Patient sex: M
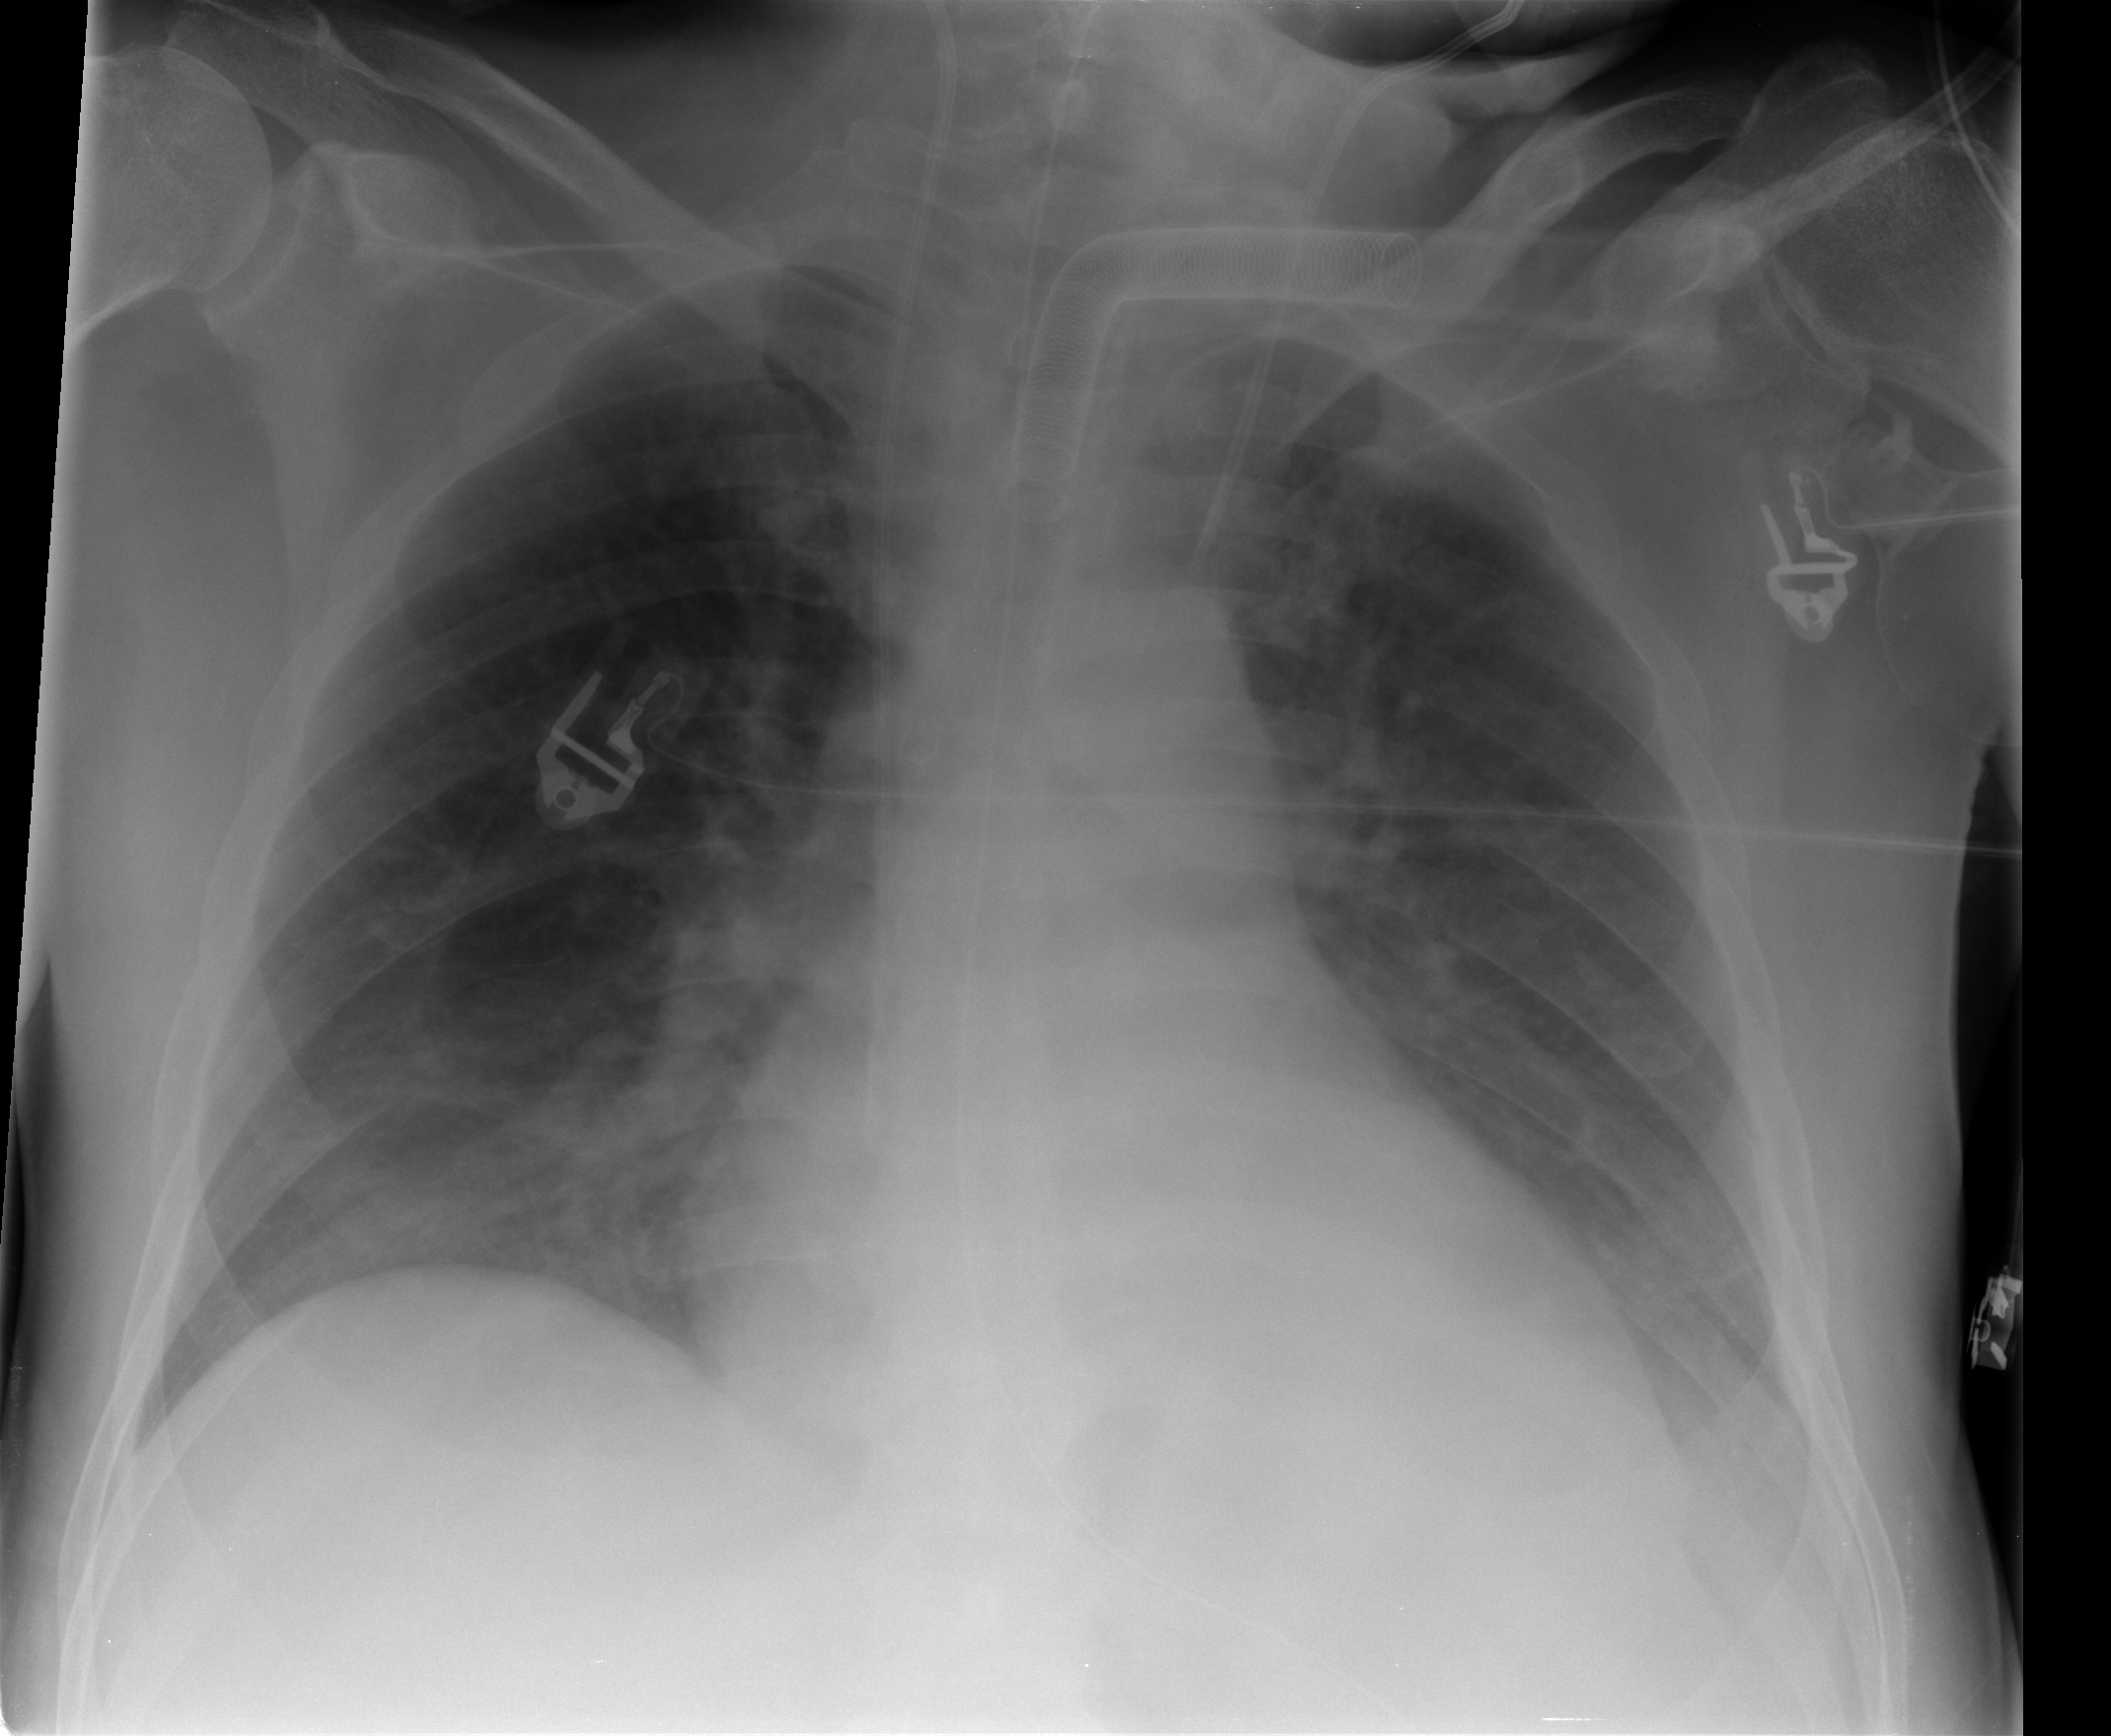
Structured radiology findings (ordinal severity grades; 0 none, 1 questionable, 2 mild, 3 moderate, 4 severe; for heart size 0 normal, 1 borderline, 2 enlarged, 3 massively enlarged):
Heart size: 2
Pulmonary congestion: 2
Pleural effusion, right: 0
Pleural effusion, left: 2
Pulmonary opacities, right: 0
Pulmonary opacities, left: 0
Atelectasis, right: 2
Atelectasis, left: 2